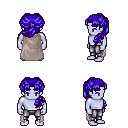
a pixel art fantasy rpg character, male body template, dark elf, purple skin, gray cape, metal pants, blue princess hairstyle, four views (front, back, left, right), 2x2 character sprite sheet, small pixel art, hard edges, no anti-aliasing